Interaction volume radius: 5 \u00c5
Interaction volume height: 10 \u00c5
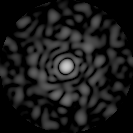
Disorder parameter: 0.8228